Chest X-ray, AP view. Patient: 52 years old, sex M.
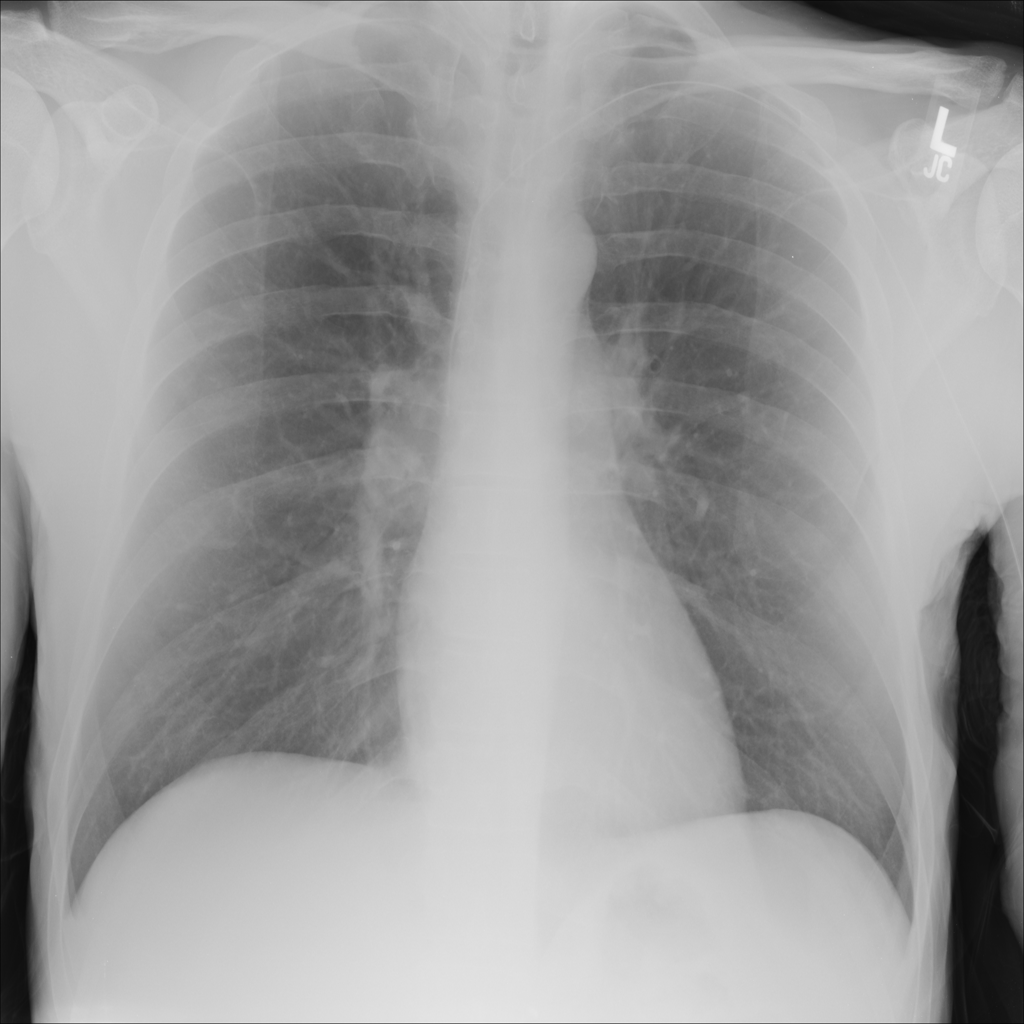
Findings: No Finding